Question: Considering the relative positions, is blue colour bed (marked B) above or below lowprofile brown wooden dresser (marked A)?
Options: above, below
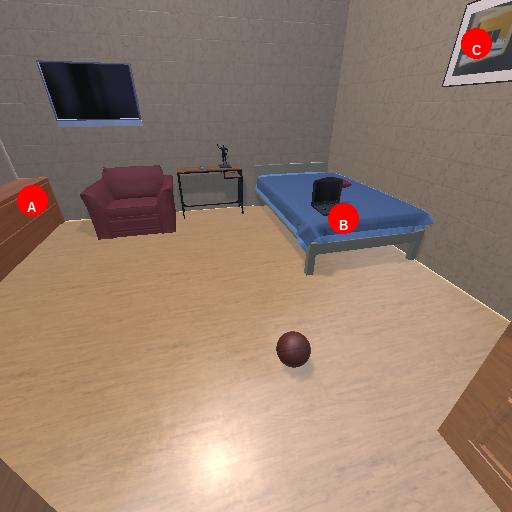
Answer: above